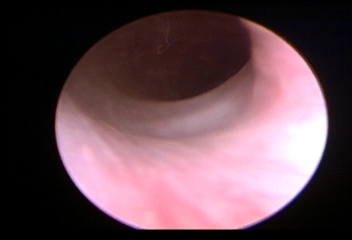
Modality: WLC
Class: Normal mucosa
Bladder cancer association: No